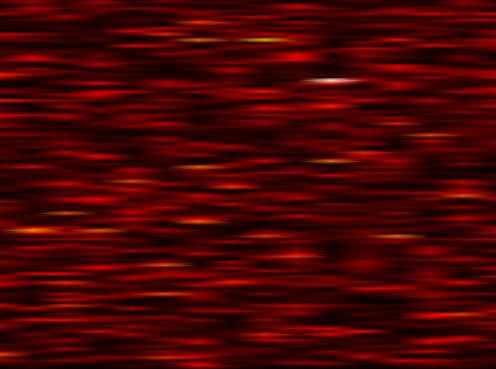
Label: WOLA